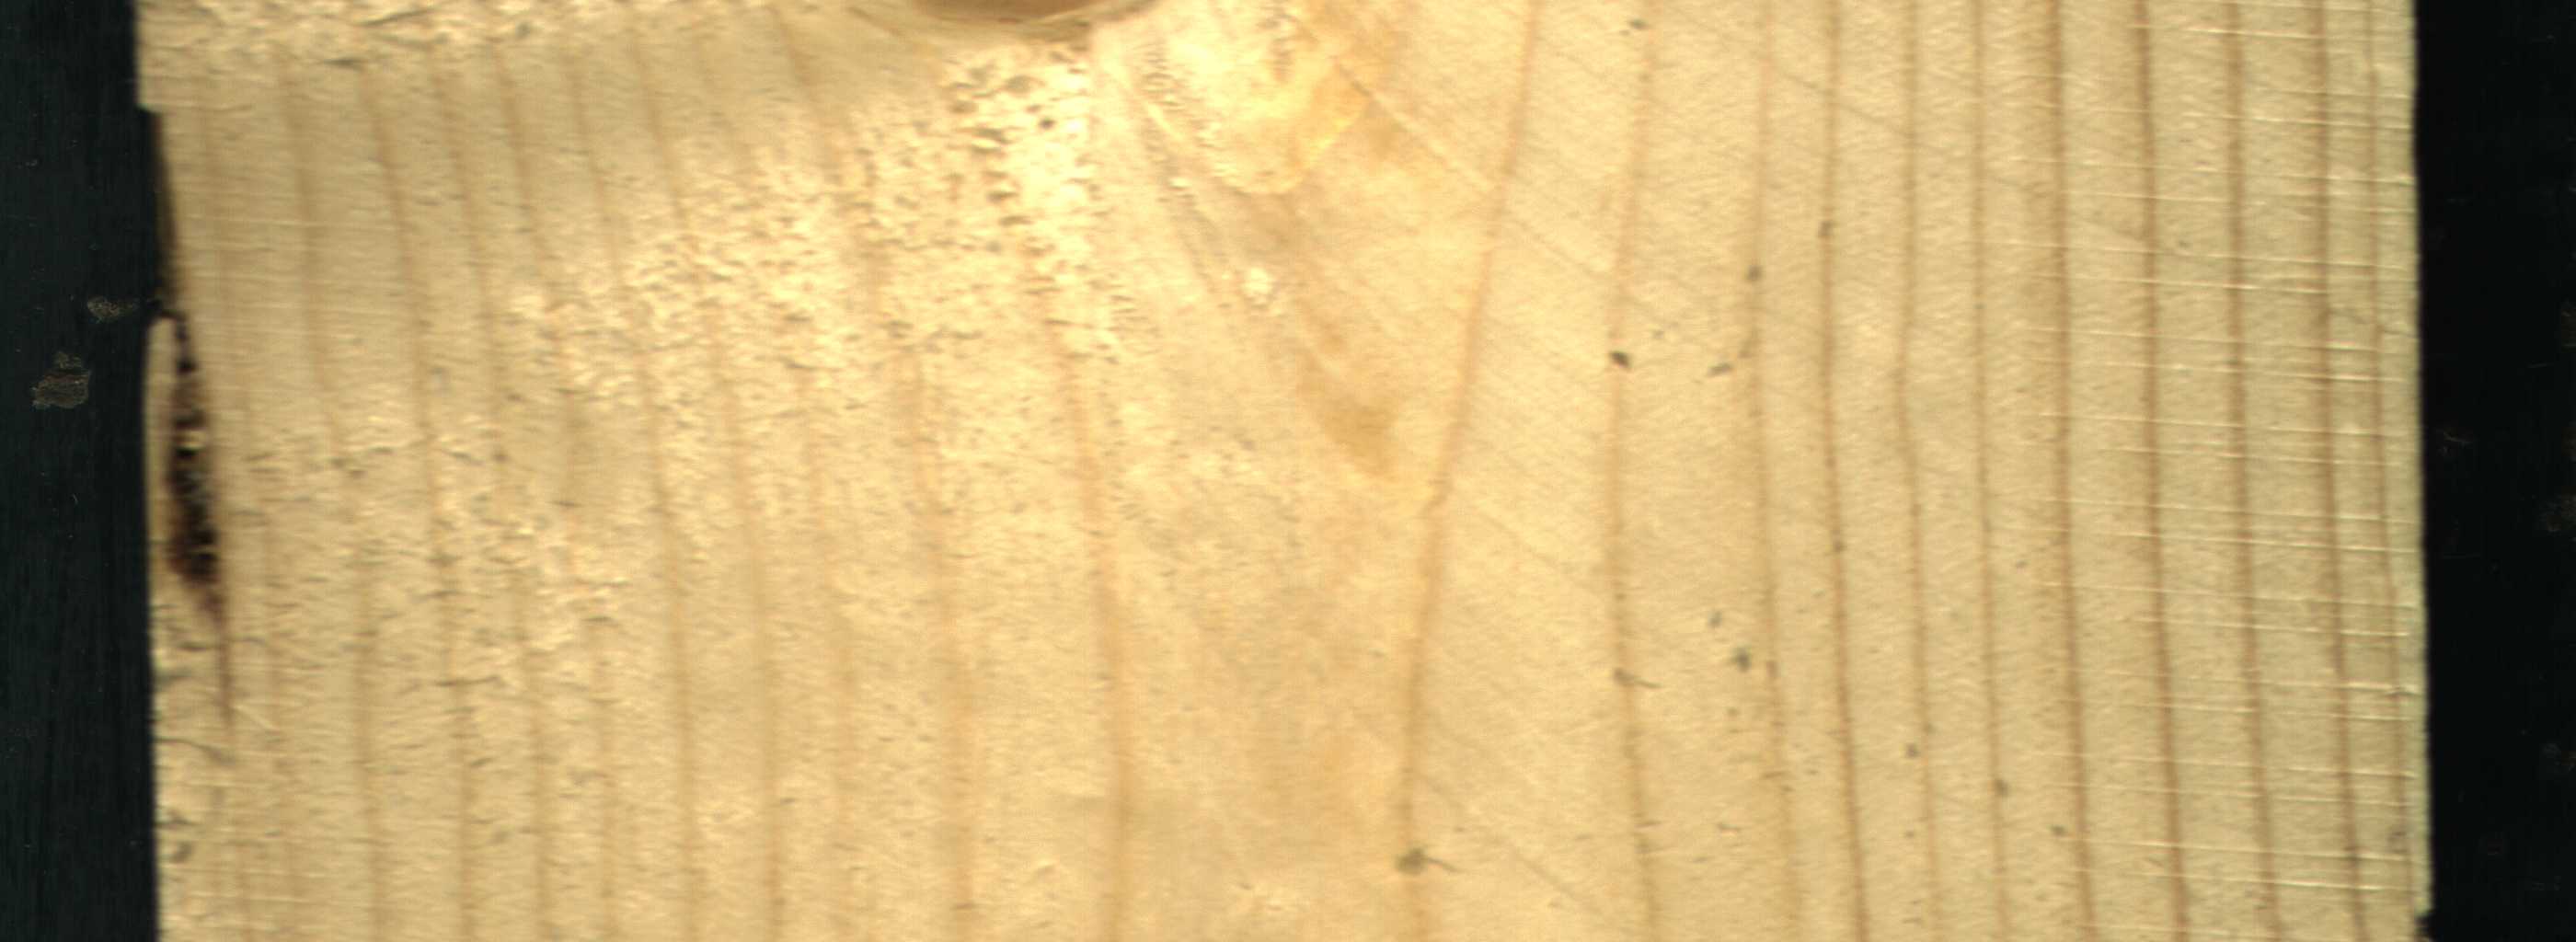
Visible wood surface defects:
resin
Live_Knot